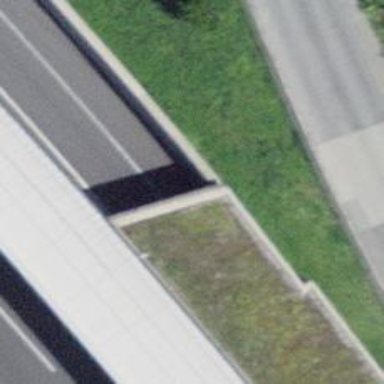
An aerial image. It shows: Asphalt motorway link.